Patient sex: F
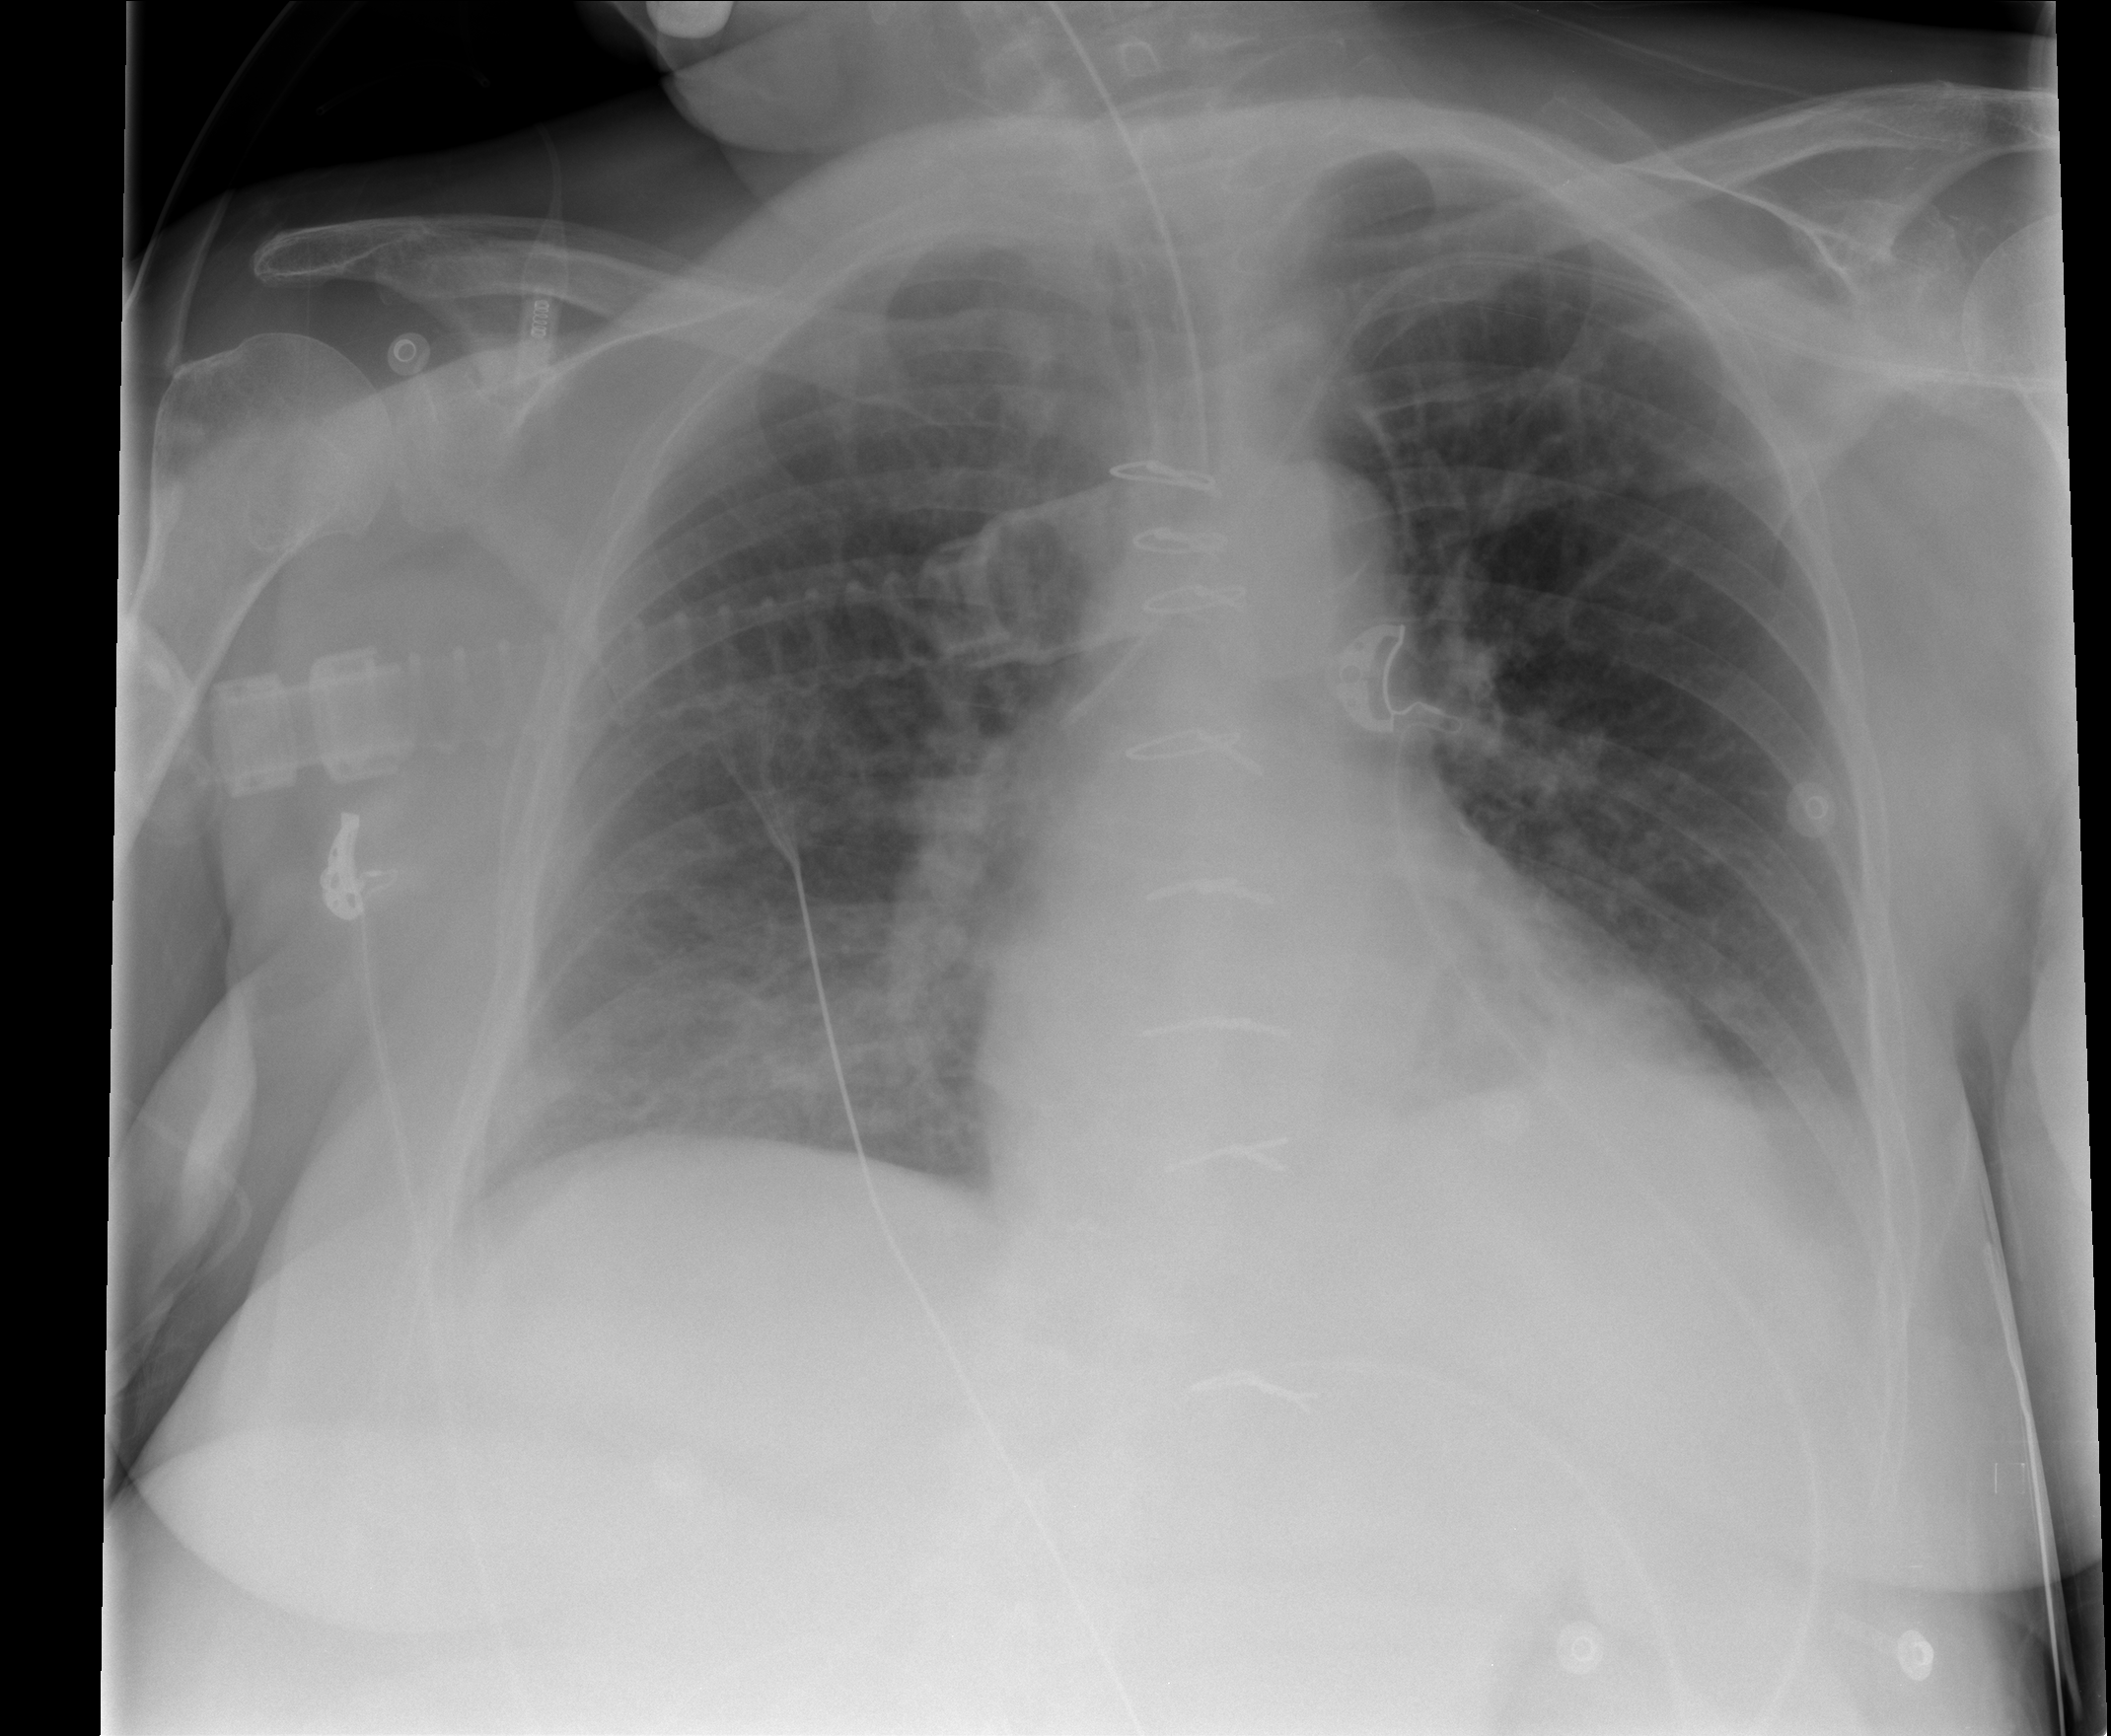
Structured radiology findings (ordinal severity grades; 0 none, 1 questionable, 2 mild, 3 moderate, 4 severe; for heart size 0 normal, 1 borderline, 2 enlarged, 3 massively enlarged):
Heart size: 1
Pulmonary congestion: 0
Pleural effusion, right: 0
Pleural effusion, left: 0
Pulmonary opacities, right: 3
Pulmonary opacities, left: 1
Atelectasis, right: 0
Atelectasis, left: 0